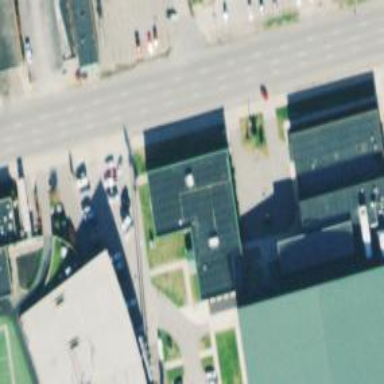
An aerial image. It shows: Building with tar paper roof.